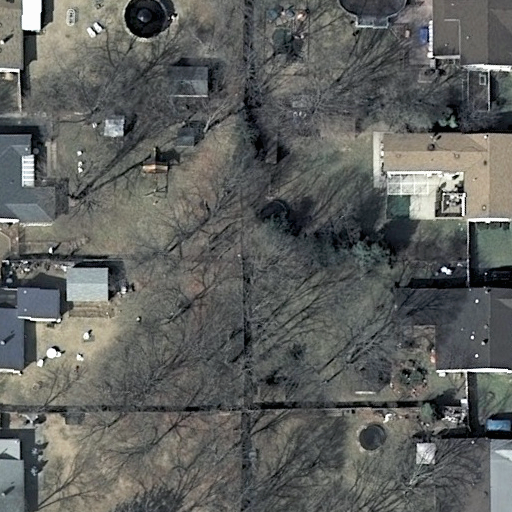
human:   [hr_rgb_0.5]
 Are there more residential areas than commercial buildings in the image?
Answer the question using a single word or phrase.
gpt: yes

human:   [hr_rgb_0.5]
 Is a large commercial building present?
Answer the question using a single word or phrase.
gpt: no

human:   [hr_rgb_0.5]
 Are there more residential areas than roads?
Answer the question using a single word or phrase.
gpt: yes

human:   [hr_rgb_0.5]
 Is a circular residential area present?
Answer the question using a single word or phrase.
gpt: no

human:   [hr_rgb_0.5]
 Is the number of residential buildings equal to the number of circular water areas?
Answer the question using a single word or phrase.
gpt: no

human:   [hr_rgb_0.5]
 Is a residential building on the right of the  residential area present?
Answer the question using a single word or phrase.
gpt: yes

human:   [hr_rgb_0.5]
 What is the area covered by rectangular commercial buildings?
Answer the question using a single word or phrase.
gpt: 0m2

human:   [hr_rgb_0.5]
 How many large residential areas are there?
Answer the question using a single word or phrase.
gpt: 1

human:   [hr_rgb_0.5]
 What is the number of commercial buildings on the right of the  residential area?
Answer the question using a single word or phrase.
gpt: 0

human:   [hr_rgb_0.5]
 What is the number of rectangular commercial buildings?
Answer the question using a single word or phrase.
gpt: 0

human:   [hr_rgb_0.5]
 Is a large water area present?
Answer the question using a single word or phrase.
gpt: no

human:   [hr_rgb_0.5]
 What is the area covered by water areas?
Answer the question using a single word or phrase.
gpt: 0m2

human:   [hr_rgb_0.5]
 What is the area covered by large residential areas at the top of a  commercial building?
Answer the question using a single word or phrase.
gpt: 0m2

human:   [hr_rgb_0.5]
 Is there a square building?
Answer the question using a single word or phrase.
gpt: no

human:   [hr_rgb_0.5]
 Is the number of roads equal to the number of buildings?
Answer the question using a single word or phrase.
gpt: no

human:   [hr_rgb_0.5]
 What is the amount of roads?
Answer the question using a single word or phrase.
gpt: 0

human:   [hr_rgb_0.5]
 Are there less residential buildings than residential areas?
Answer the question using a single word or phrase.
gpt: no

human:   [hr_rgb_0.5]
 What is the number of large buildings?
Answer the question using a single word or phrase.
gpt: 0

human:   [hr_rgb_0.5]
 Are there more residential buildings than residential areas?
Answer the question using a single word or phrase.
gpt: yes

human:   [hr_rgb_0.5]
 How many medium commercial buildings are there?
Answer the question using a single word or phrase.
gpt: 0

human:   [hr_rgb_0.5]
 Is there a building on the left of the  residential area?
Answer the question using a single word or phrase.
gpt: no

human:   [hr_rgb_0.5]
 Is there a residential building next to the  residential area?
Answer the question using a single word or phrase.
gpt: yes

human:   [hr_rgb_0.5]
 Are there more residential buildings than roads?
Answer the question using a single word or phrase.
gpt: yes

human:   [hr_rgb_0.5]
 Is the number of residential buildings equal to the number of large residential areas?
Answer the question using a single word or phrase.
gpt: no

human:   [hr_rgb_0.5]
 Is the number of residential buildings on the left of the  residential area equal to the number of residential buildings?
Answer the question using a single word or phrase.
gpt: no

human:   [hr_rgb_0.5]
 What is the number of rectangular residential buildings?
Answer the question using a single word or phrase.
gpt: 6

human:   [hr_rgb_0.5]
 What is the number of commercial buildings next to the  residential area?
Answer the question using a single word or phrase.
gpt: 0

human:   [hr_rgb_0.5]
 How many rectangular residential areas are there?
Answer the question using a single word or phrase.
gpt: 1

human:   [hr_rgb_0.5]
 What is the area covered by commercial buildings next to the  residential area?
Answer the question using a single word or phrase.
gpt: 0m2

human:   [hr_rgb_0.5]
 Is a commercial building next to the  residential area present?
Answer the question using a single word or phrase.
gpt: no

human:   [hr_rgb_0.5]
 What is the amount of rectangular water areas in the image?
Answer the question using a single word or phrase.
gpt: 0

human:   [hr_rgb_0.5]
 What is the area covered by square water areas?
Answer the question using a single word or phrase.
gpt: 0m2

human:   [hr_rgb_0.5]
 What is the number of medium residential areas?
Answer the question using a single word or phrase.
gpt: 0

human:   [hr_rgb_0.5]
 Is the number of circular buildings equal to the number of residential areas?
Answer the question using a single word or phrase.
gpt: no

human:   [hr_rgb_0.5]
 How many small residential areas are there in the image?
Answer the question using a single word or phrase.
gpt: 0

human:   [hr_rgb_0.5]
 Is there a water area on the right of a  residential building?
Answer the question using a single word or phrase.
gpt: no

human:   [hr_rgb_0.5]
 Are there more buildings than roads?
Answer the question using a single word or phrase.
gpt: yes